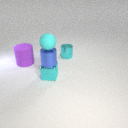
small cyan metal cube below small blue metal cylinder